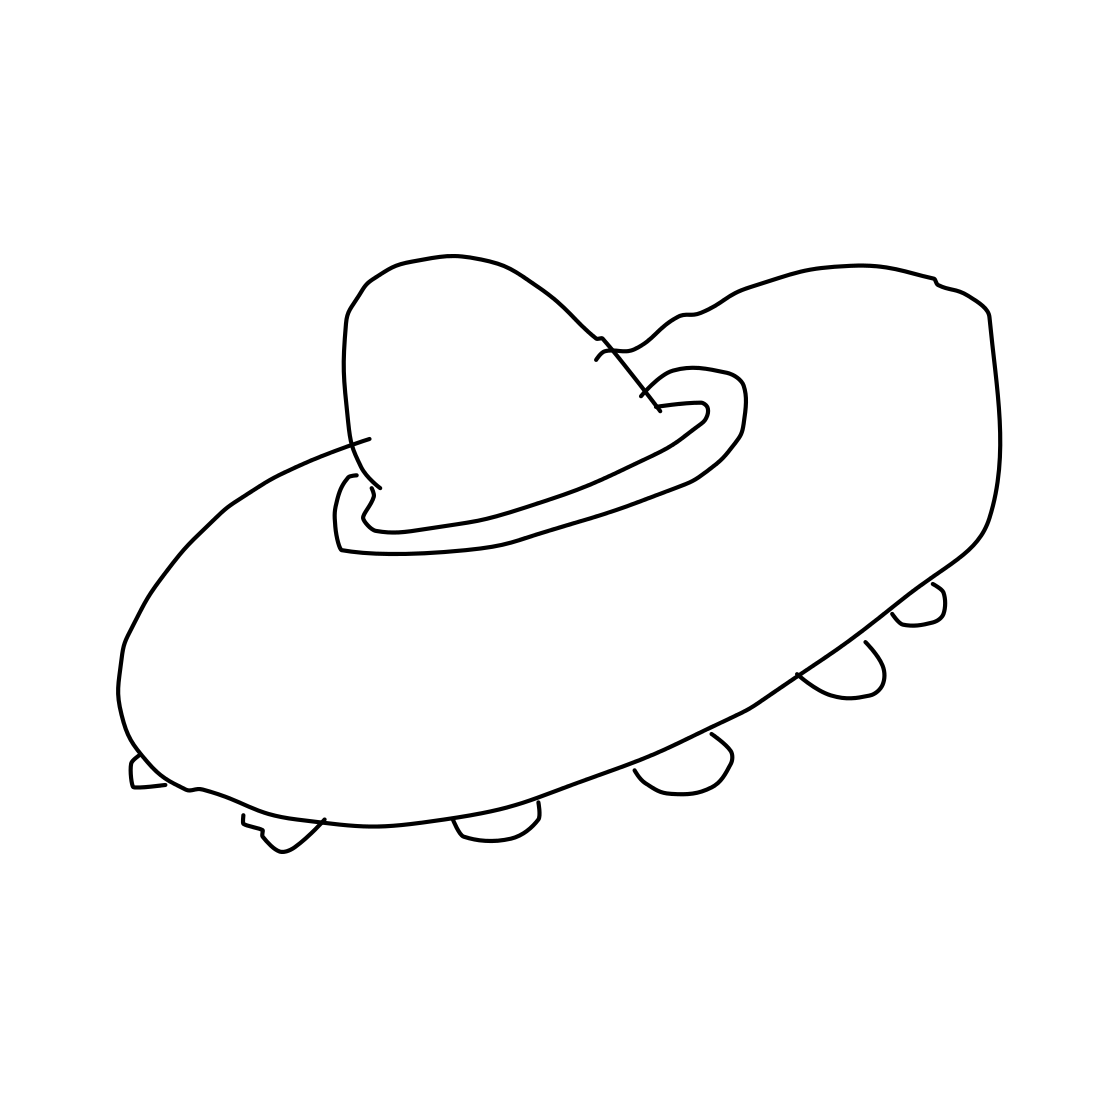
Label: flying saucer